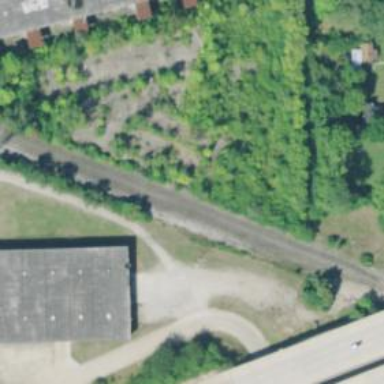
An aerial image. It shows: Abandoned railway.